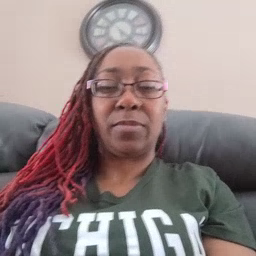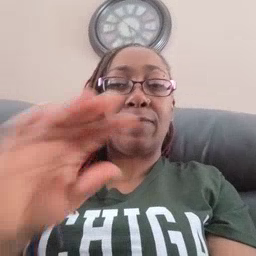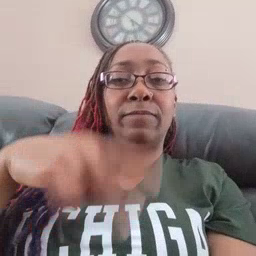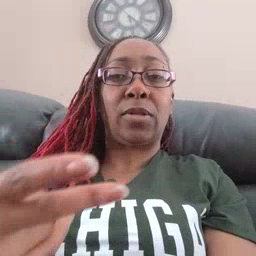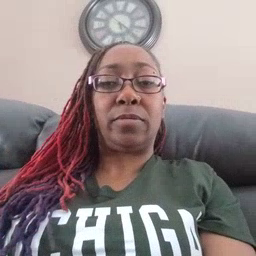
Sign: fall